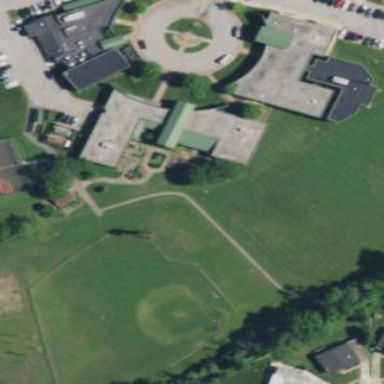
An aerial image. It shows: Baseball pitch for leisure land activities.